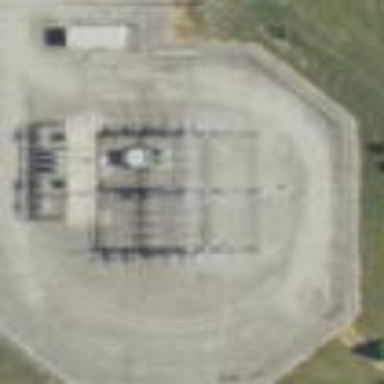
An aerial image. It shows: Power substation.